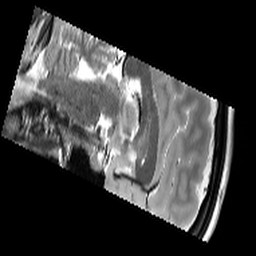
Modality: T2starw
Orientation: sagittal
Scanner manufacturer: siemens
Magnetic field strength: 3 T
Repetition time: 9.86 s
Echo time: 0.05 s